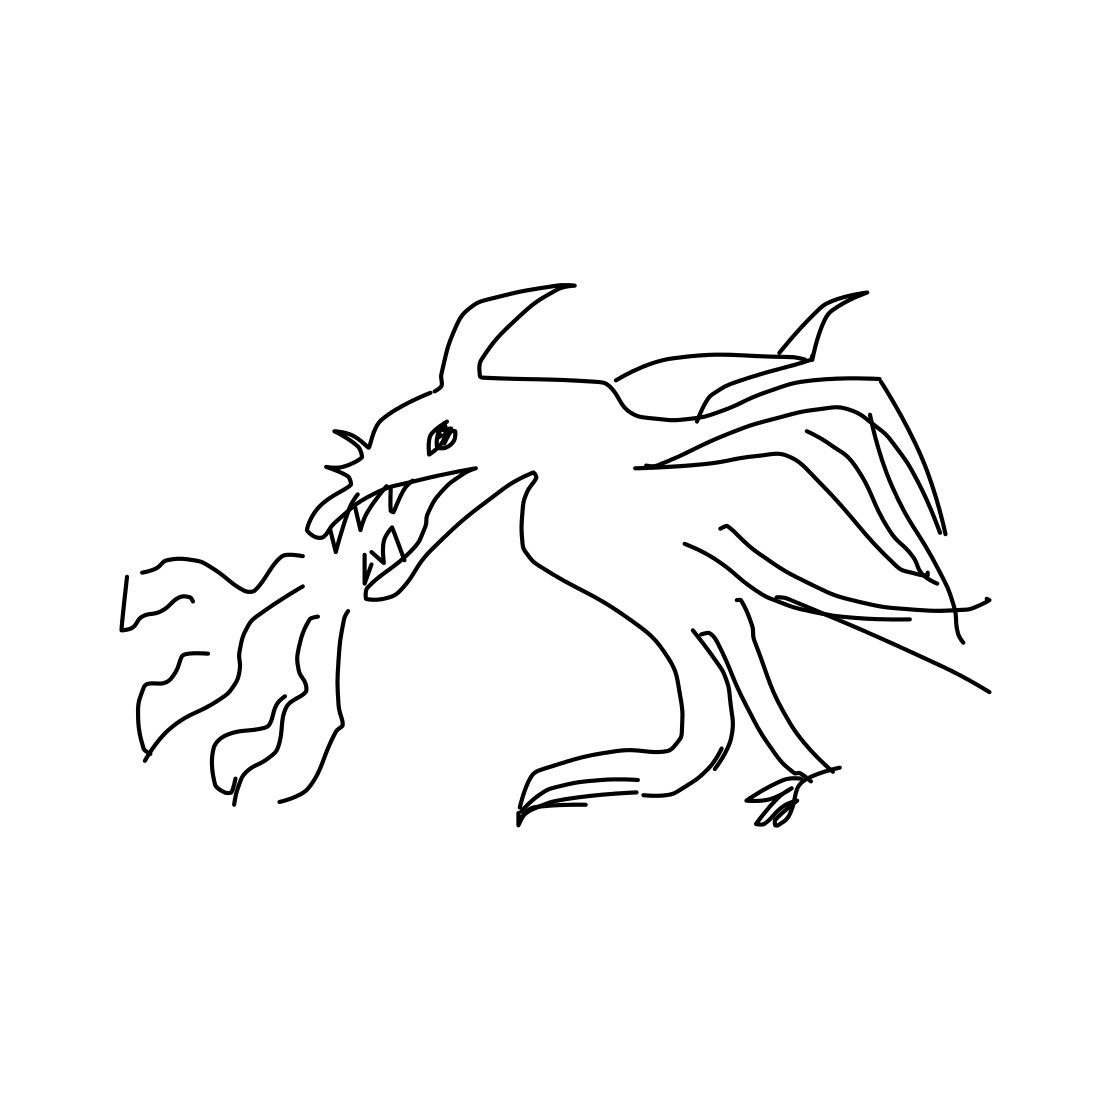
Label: dragon